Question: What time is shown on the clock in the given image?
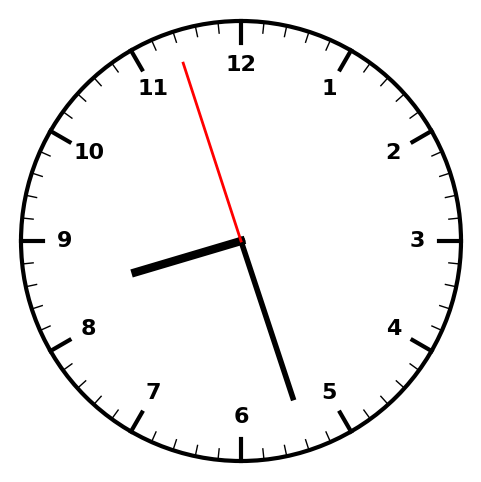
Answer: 08:26:57